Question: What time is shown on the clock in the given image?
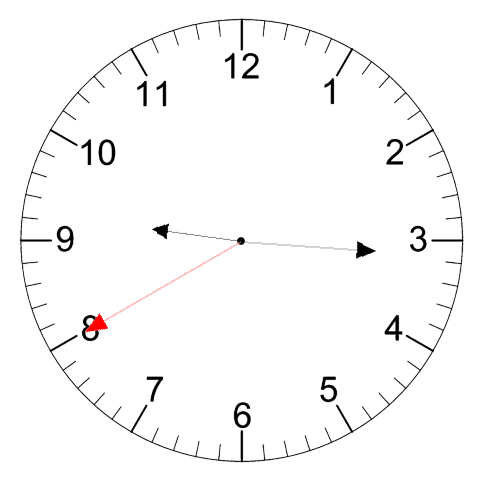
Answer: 09:15:40